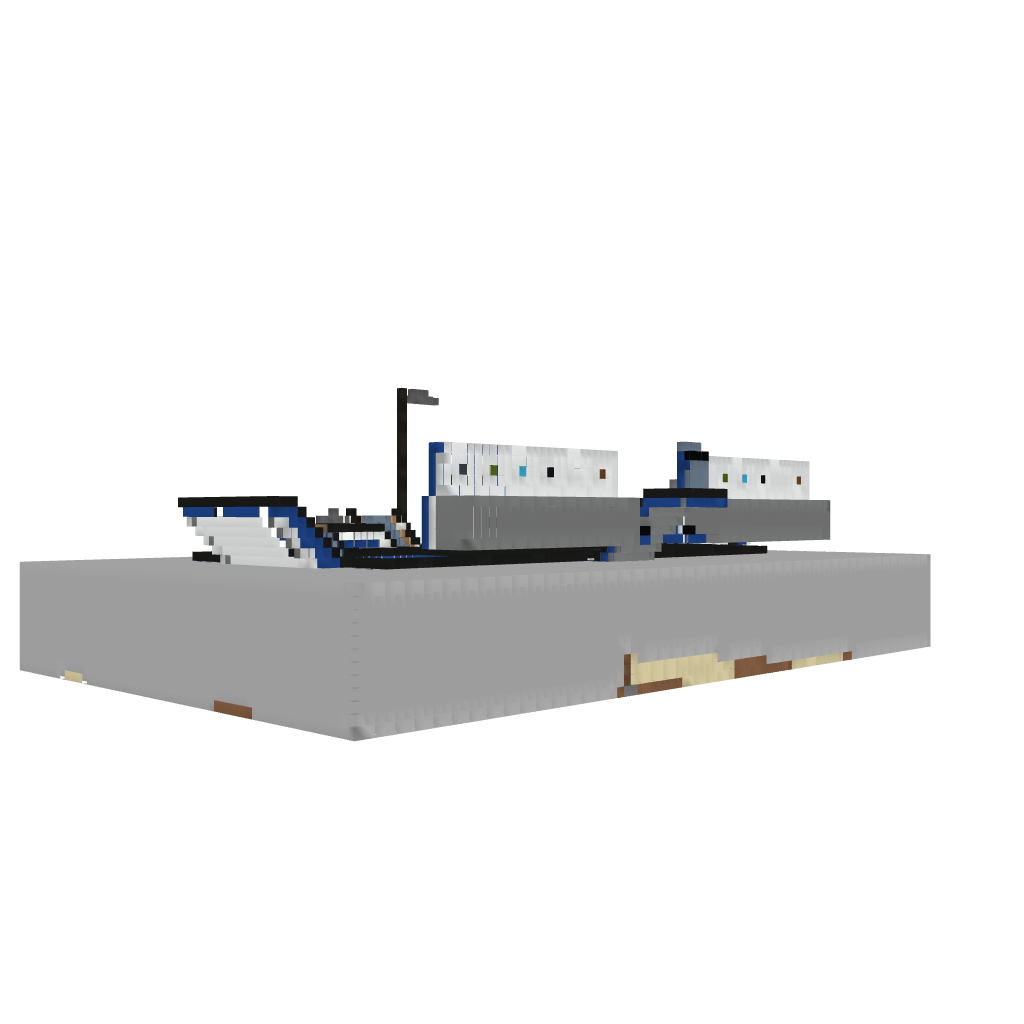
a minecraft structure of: Quick Build Court